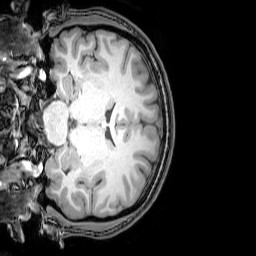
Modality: T1w
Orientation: coronal
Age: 21
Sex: male
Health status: healthy
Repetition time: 0.081 s
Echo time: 0.037 s